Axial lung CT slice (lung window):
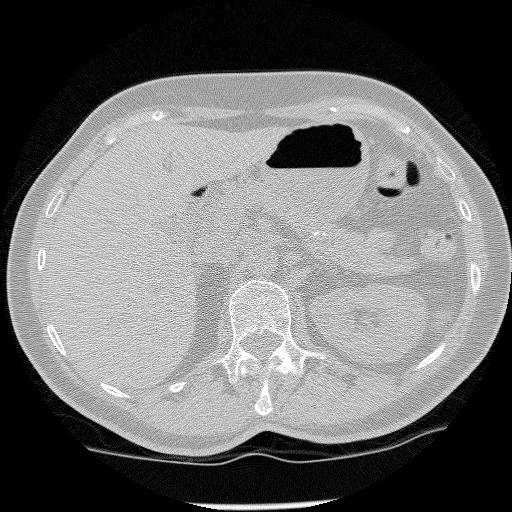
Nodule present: no